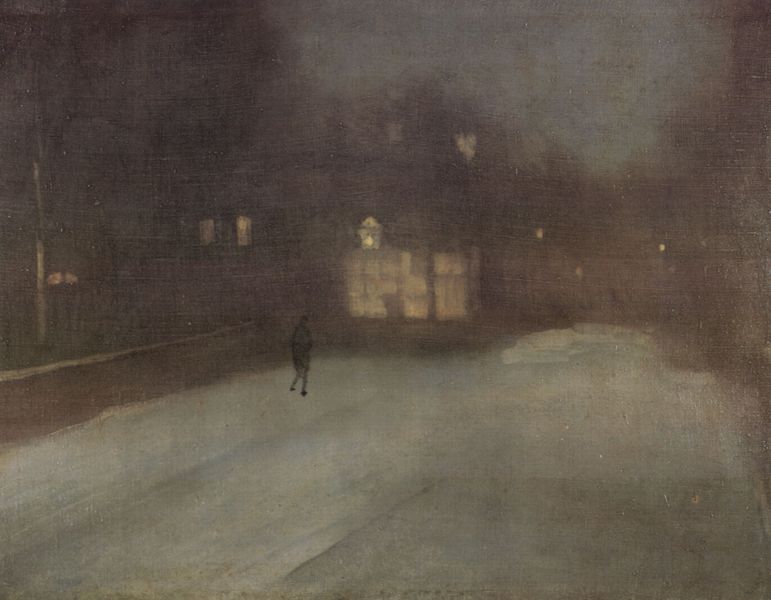
Titel: Nocturne in Grau und Gold, Schnee in Chelsa
Künstler: James Abbot McNeill Whistler
Standort: Cambridge (Massachusetts)
Institution: Fogg Art Museum
Schlagwörter: baum, blau, dunkel, gemälde, himmel, mann, schatten, weiß, wolken, bäume, gelb, landschaft, stadt, abend, braun, fenster, frau, grau, hell, lampe, lampen, laterne, laternen, licht, lichter, nacht, schaufenster, schwarz, strasse, tür, dach, gebäude, haus, schnee, weg, malerei, symbolismus, kneipe, mensch, bild, öl, dämmerung, einsamkeit, häuser, kalt, natur, brücke, einsam, gehen, rauch, boden, dunkelheit, figur, person, düster, fassade, gasse, man, türen, abends, dächer, mauer, dunst, nebel, herbst, winter, spazieren, platz, füsse, nebelig, querformat, blue, white, window, black, dark, empty, expressionism, gray, grey, old, painting, wall, windows, woman, yellow, melancholie, brown, allein, gestalt, unscharf, foto, gemalt, diesig, neblig, spaziergang, nachts, gehweg, leinwand, beleuchtet, erleuchtet, verschwommen, sad, finsternis, cloud, clouds, sky, tree, gehend, strassen, straßenlaterne, building, girl, house, landscape, distance, houses, street, trees, village, boy, male, heimelig, snow, spaziergänger, klat, america, evening, light, night, road, london, purple, shadow, walking, khnopff, glass, cloudy, town, city, human, lights, street light, buildings, walk, dull, pastel, rain, home, figure, shadows, run, fog, blurred, blurry, mist, verwaschen, mannn, misty, foggy, scary, sepia, pastels, geht, community, lonely, shop, sadness, one, alone, deserted, colorless, solitary, far, dim, shadowy, lone, nighttime, snowy, unschrf, wun, beleichtung, one man, stret, nverkegespenstisch, geschpenstisch, shop window, empty street, lone man, runm, boyu, white light, paint on canvas